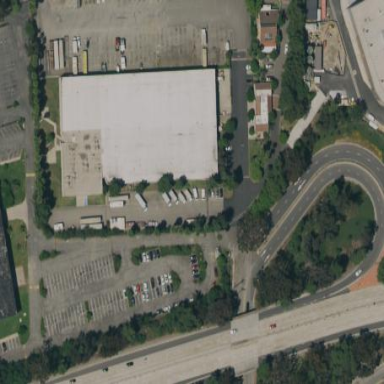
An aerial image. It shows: Warehouse.